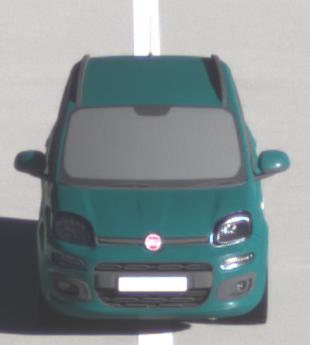
Make: Fiat
Model: Panda 1.2 8V
Detailed model: Panda (312)
Model produced from: 2013/02
Model produced until: 2013/12
Doors: 5
Color: blue
Road condition: dry road
Daytime: morning or afternoon
Contrast: high contrast